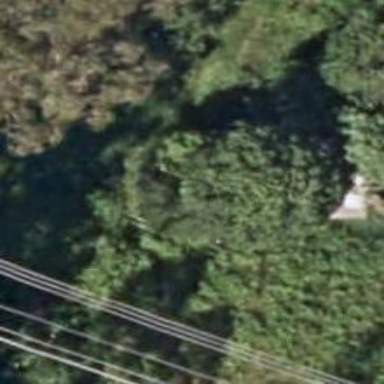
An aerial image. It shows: Minor power line.